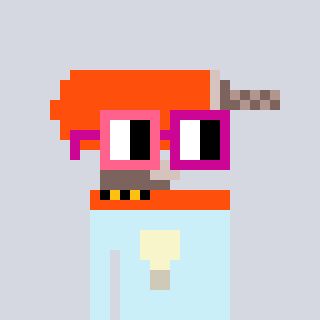
a pixel art character with square pink and red glasses, a drill-shaped head and a cold-colored body on a cool background